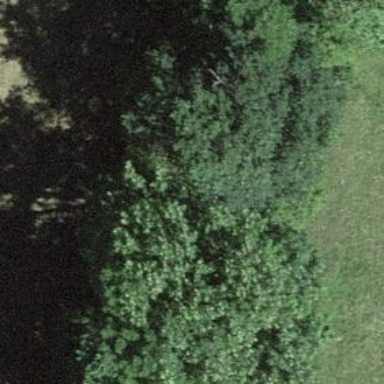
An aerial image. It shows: Row of trees in natural setting.